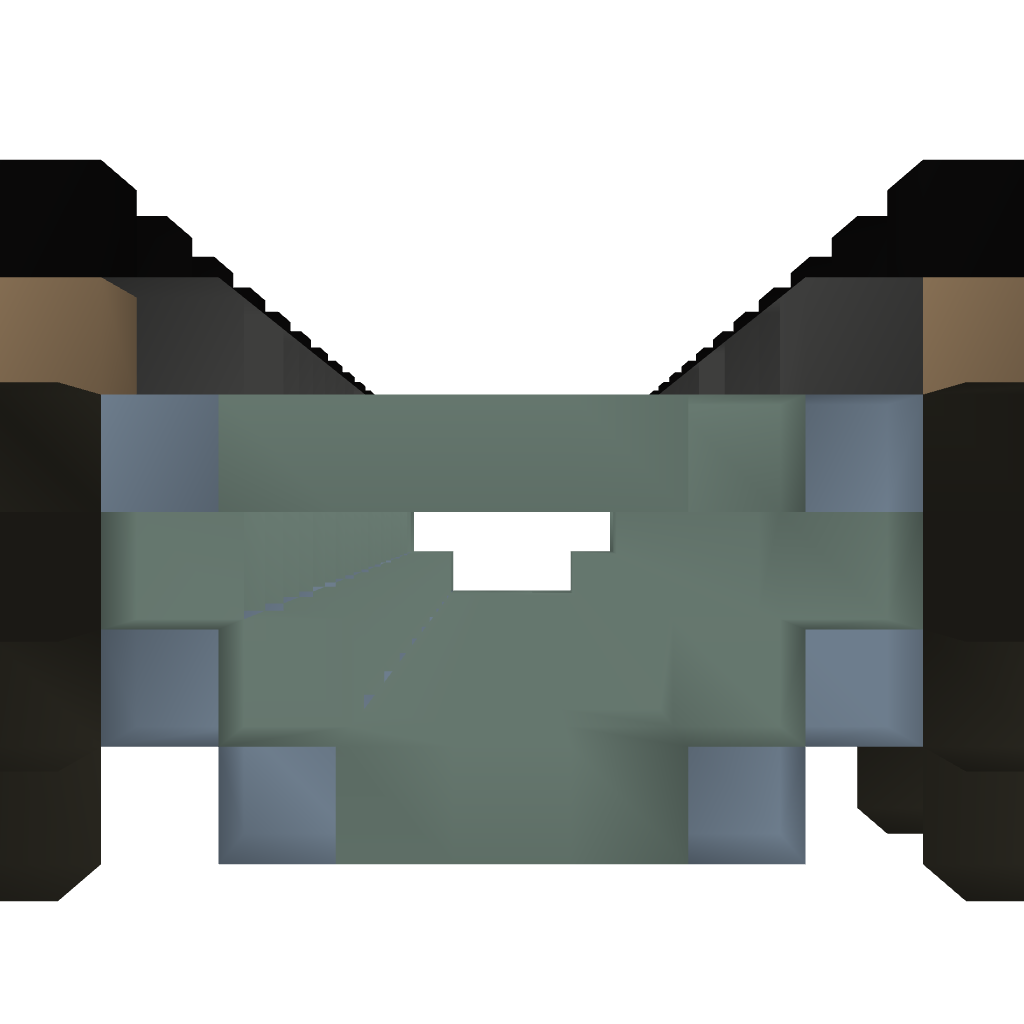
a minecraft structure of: Ancient Skyway Modified with sewer(Straight)